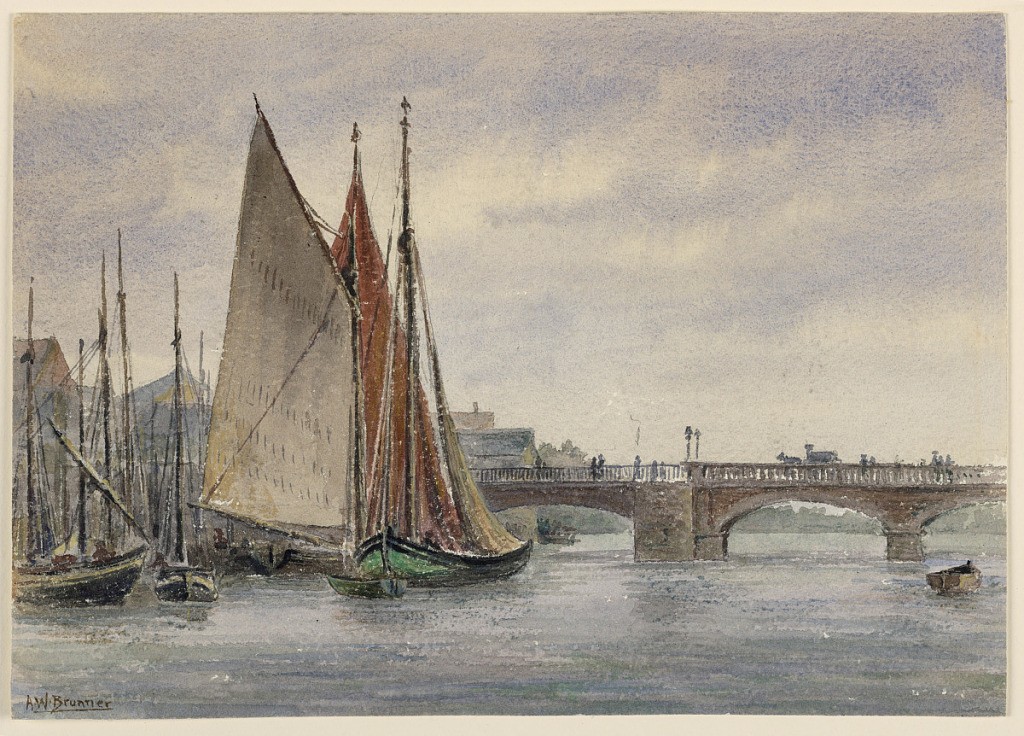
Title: Boats in Trouville
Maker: Arnold William Brunner, American, 1857–1925
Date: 1883
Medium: Brush and watercolor on paper
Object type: Drawing
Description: Sailing boats harbored, left, with houses visible beyond them. A bridge extends across the center of the composition.